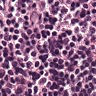
Metastatic tissue present: no